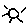
Label: sun